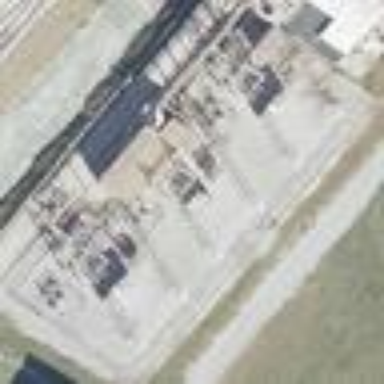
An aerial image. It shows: Industrial power substation enclosed by fence.